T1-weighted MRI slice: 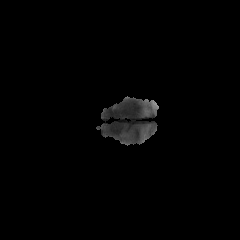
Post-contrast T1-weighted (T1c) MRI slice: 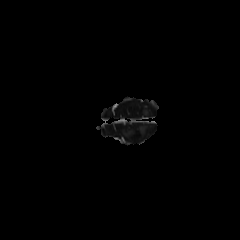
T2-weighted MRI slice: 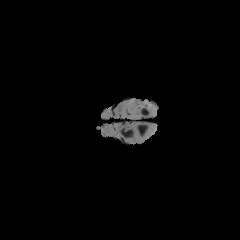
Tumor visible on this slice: no